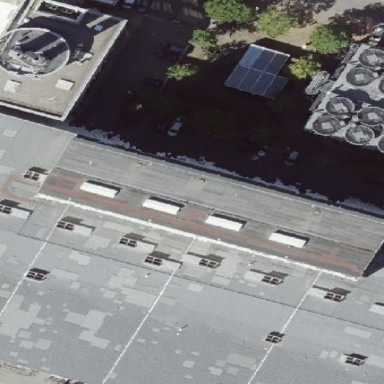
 painted in silver. It functions as events centre."